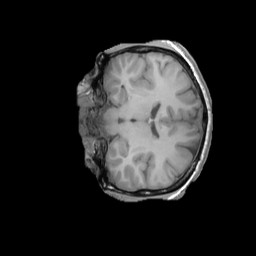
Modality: T1w
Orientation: coronal
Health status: ill
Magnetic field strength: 3 T